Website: crate-barrel
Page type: delivery-shipping
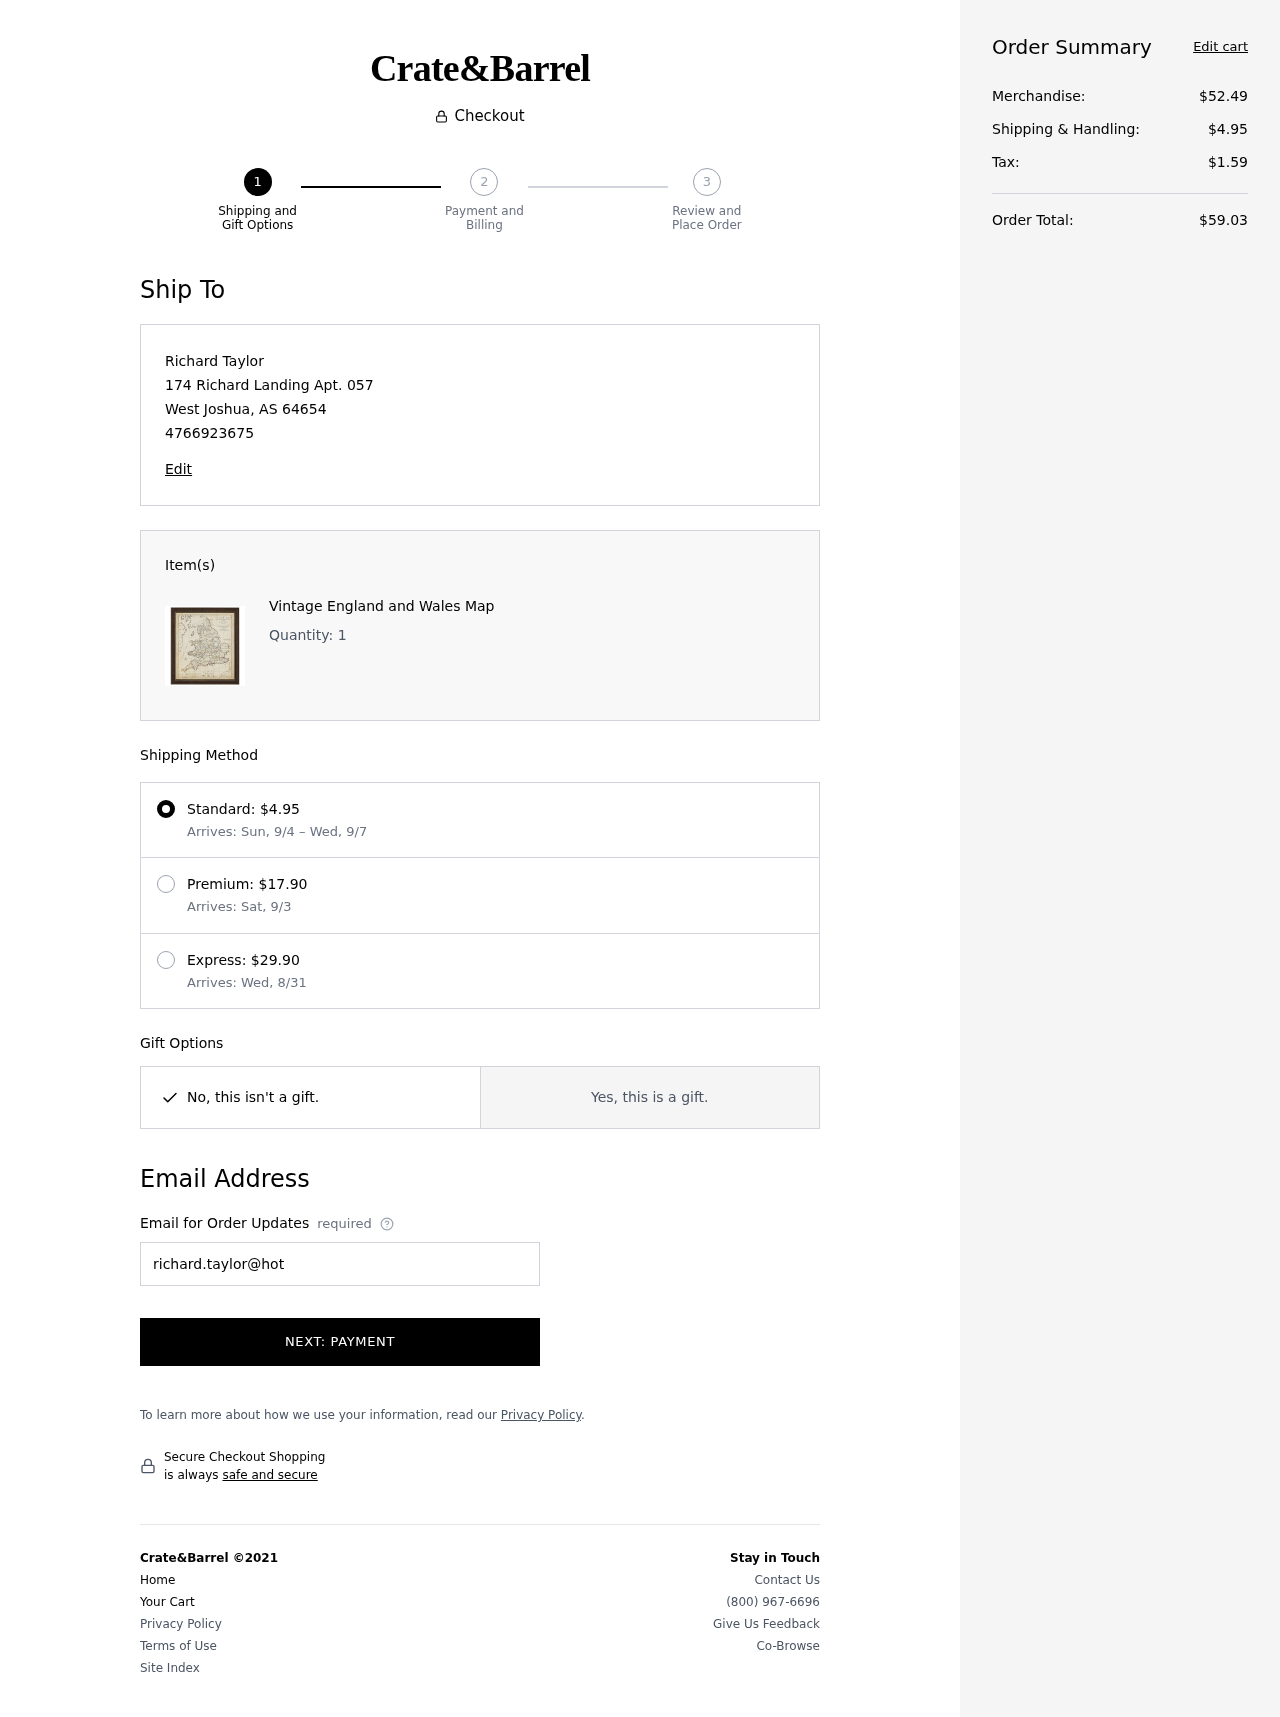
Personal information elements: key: PII_CITY
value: West Joshua
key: PII_EMAIL
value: richard.taylor@hotmail.com
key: PII_FULLNAME
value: Richard Taylor
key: PII_PHONE
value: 4766923675
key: PII_POSTCODE
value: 64654
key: PII_STATE_ABBR
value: AS
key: PII_STREET
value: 174 Richard Landing Apt. 057
Product elements: key: PRODUCT1_NAME
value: Vintage England and Wales Map
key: PRODUCT1_QUANTITY
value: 1
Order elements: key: ORDER_SHIPPING_COST
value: $4.95
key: ORDER_SHIPPING_DATE
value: Sun, 9/4
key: ORDER_DELIVERY_DATE
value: Wed, 9/7
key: ORDER_SHIPPING_COST2
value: $17.90
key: ORDER_DELIVERY_DATE2
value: Arrives: Sat, 9/3
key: ORDER_SHIPPING_COST3
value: $29.90
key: ORDER_DELIVERY_DATE3
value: Arrives: Wed, 8/31
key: ORDER_SUBTOTAL
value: $52.49
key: ORDER_TAX
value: $1.59
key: ORDER_TOTAL
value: $59.03